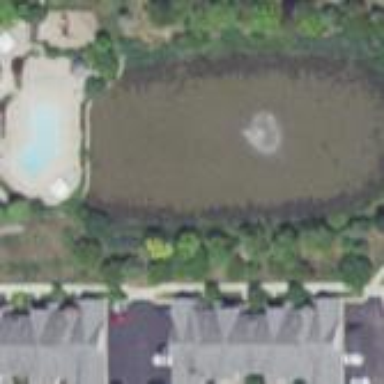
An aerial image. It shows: Pond surrounded by basin.